Interaction volume radius: 5 \u00c5
Interaction volume height: 15 \u00c5
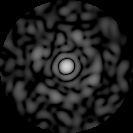
Disorder parameter: 0.8548